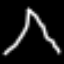
Label: The Eiffel Tower